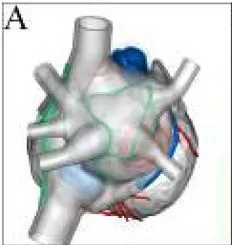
(A) Pre-printing digital file of the 3D model embedded with designated ablation lines.
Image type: radiology (ct)